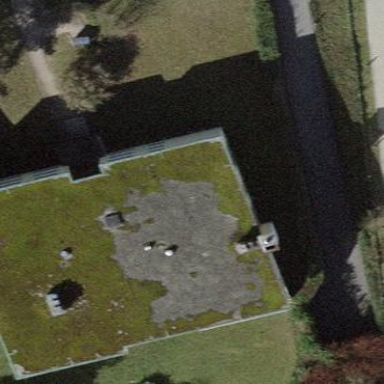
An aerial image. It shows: Building with flat roof.